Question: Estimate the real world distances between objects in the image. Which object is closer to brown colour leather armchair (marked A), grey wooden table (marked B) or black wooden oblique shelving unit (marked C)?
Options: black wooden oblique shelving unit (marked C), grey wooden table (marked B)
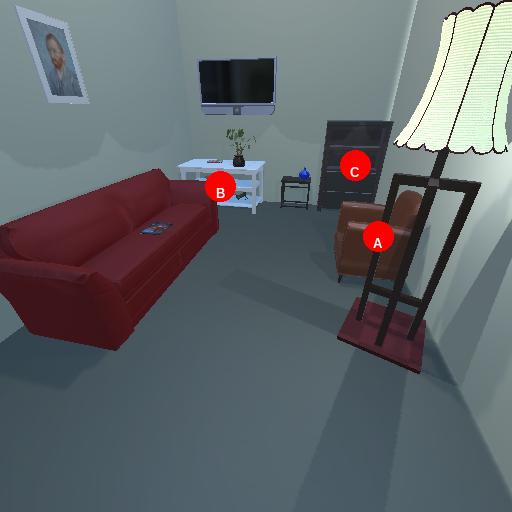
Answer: black wooden oblique shelving unit (marked C)